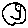
Label: smiley face